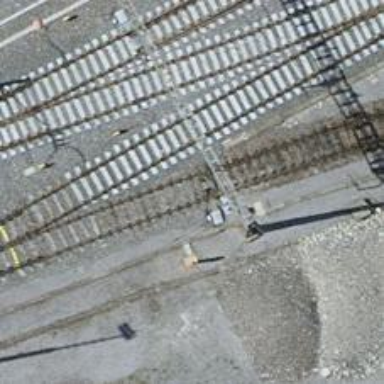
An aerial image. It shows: Railway switch.